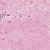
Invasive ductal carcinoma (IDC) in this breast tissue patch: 0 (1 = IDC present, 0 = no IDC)